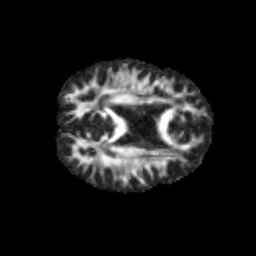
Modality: FA
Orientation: axial
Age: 13
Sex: male
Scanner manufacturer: siemens
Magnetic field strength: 3 T
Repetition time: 3.8 s
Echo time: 0.07 s